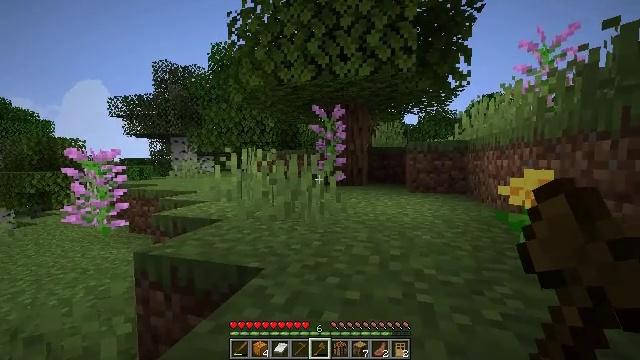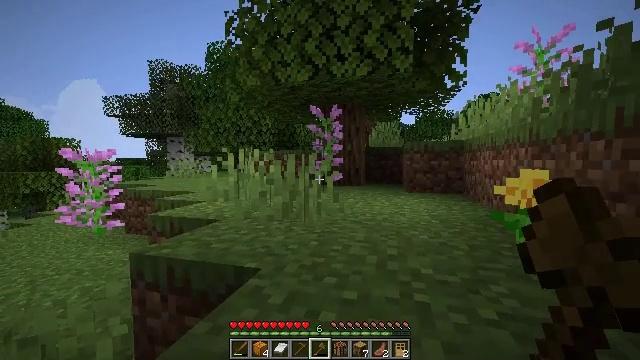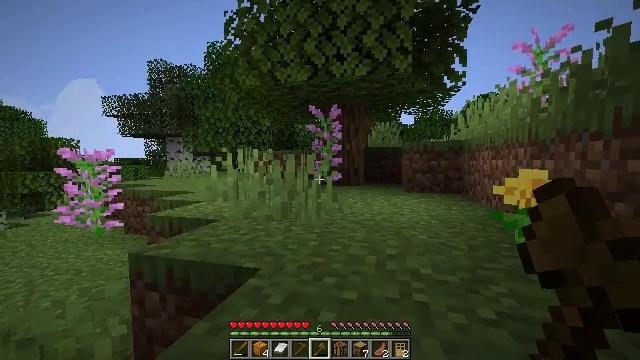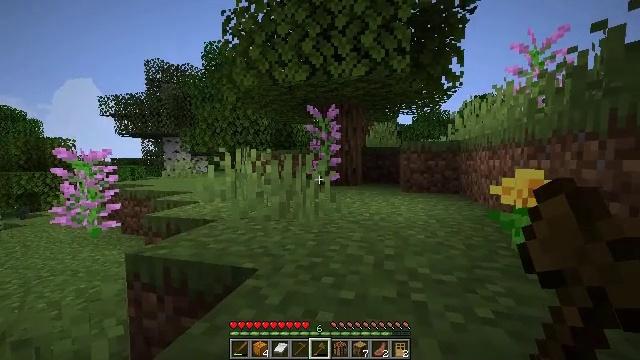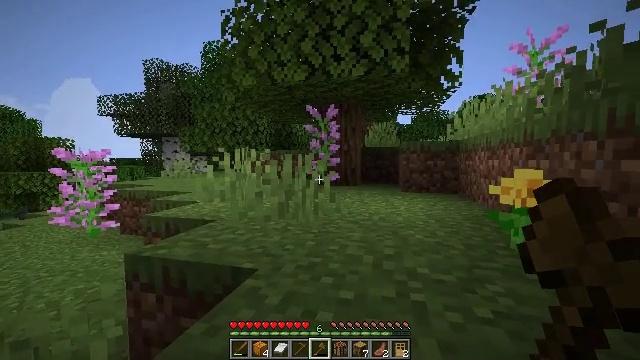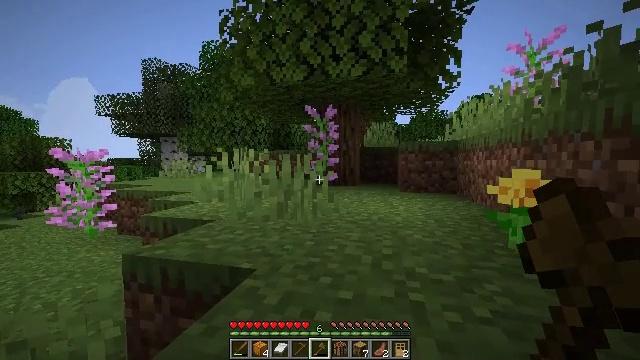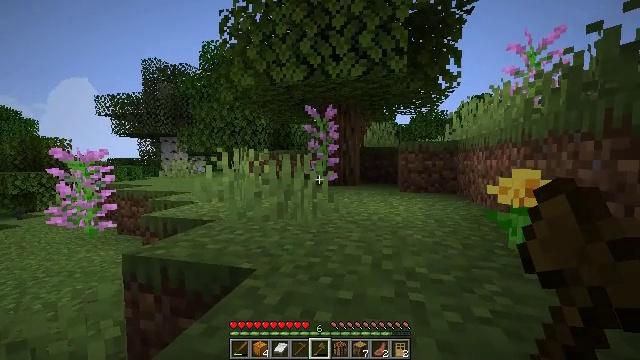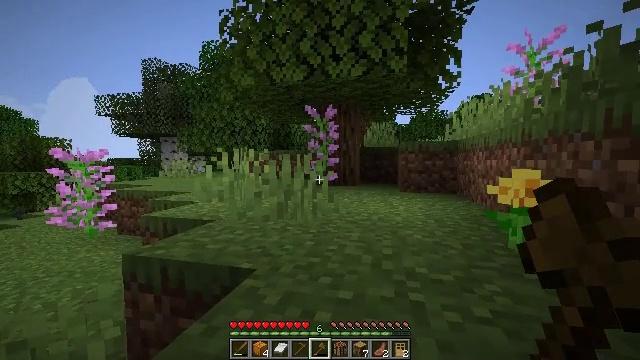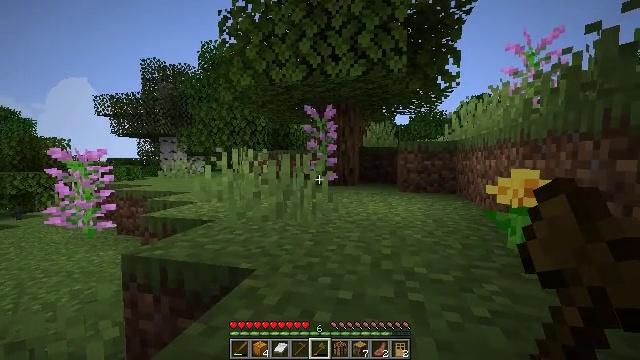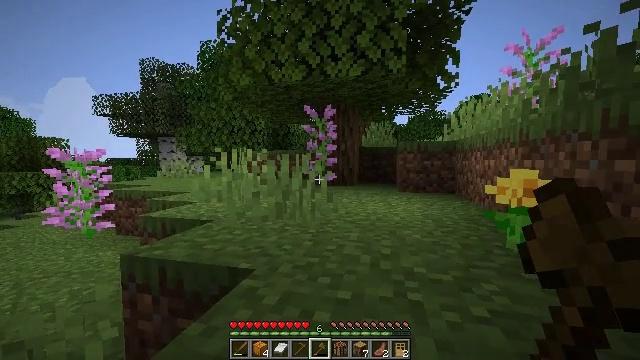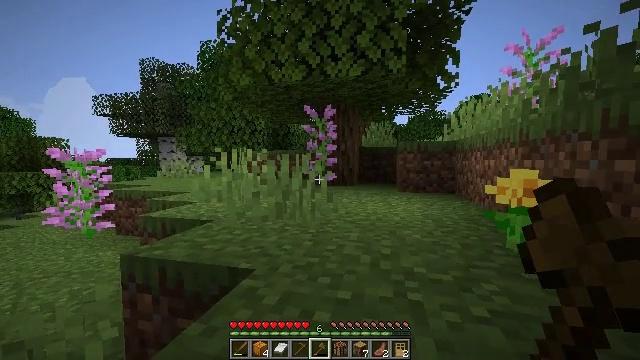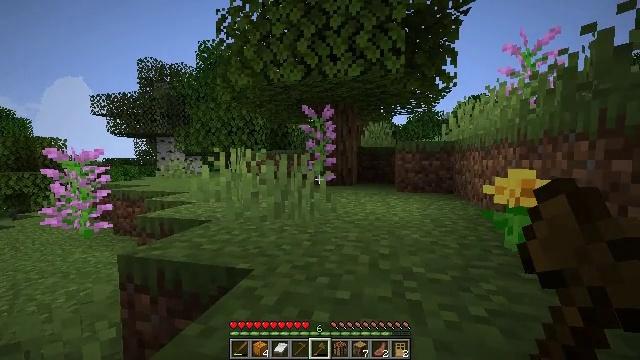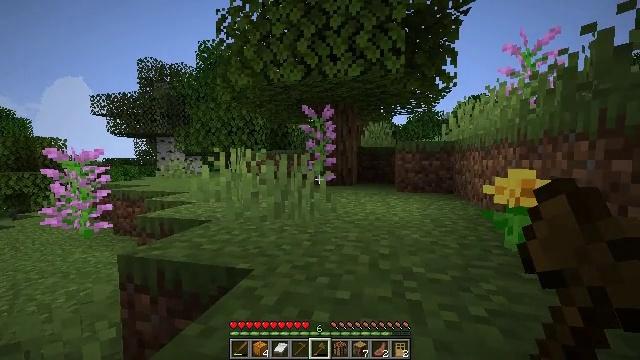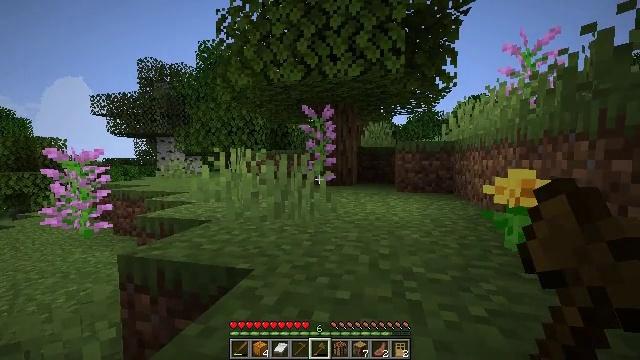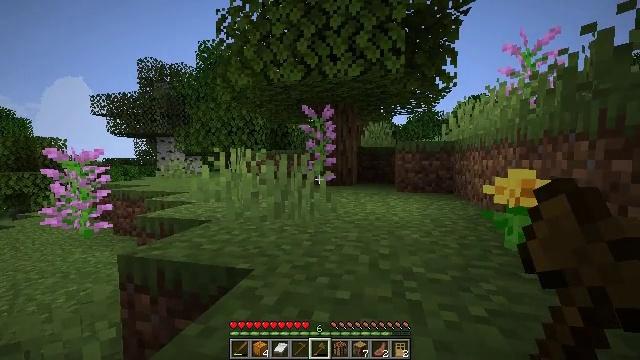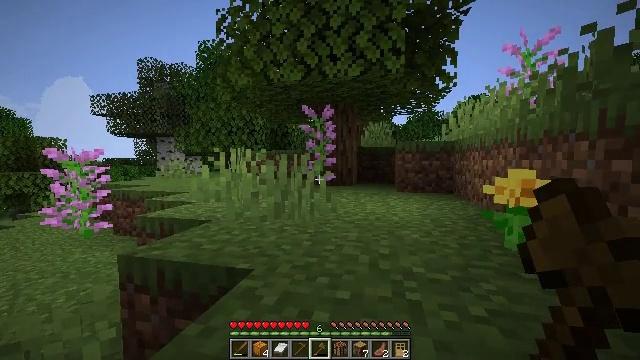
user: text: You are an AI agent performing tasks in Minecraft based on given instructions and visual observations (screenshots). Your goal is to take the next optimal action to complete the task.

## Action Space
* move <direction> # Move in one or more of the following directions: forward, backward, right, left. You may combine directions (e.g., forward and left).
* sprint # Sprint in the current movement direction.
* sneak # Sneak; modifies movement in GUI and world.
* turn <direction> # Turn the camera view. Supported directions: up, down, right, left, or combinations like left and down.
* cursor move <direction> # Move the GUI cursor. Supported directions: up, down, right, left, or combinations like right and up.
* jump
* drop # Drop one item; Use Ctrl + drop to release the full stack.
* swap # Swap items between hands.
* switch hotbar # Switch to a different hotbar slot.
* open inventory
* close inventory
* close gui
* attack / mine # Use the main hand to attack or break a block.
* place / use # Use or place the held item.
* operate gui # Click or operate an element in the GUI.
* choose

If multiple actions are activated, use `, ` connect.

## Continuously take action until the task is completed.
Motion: motion action
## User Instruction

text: Mine the lilac flower.
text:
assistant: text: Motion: no_op
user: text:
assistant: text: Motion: no_op
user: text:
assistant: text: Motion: no_op
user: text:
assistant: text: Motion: no_op
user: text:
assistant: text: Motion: no_op
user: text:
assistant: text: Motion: no_op
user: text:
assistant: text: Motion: no_op
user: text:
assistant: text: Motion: no_op
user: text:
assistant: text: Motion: no_op
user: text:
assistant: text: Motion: no_op
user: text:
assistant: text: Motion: no_op
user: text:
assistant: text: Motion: no_op
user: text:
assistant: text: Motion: no_op
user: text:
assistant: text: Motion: no_op
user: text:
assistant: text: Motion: no_op
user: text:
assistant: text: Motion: move forward
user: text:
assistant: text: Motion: move forward
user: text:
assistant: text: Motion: move forward
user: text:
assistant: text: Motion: move forward
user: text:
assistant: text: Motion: move forward
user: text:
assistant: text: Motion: move forward
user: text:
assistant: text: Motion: move forward, jump
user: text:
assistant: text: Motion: move forward, jump
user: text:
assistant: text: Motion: move forward, jump
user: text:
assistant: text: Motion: move forward, jump
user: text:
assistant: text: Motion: move forward, turn right, jump
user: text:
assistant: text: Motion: move forward, turn right, jump
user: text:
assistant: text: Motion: move forward, turn right
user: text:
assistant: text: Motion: move forward, turn right
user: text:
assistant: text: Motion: move forward, turn right